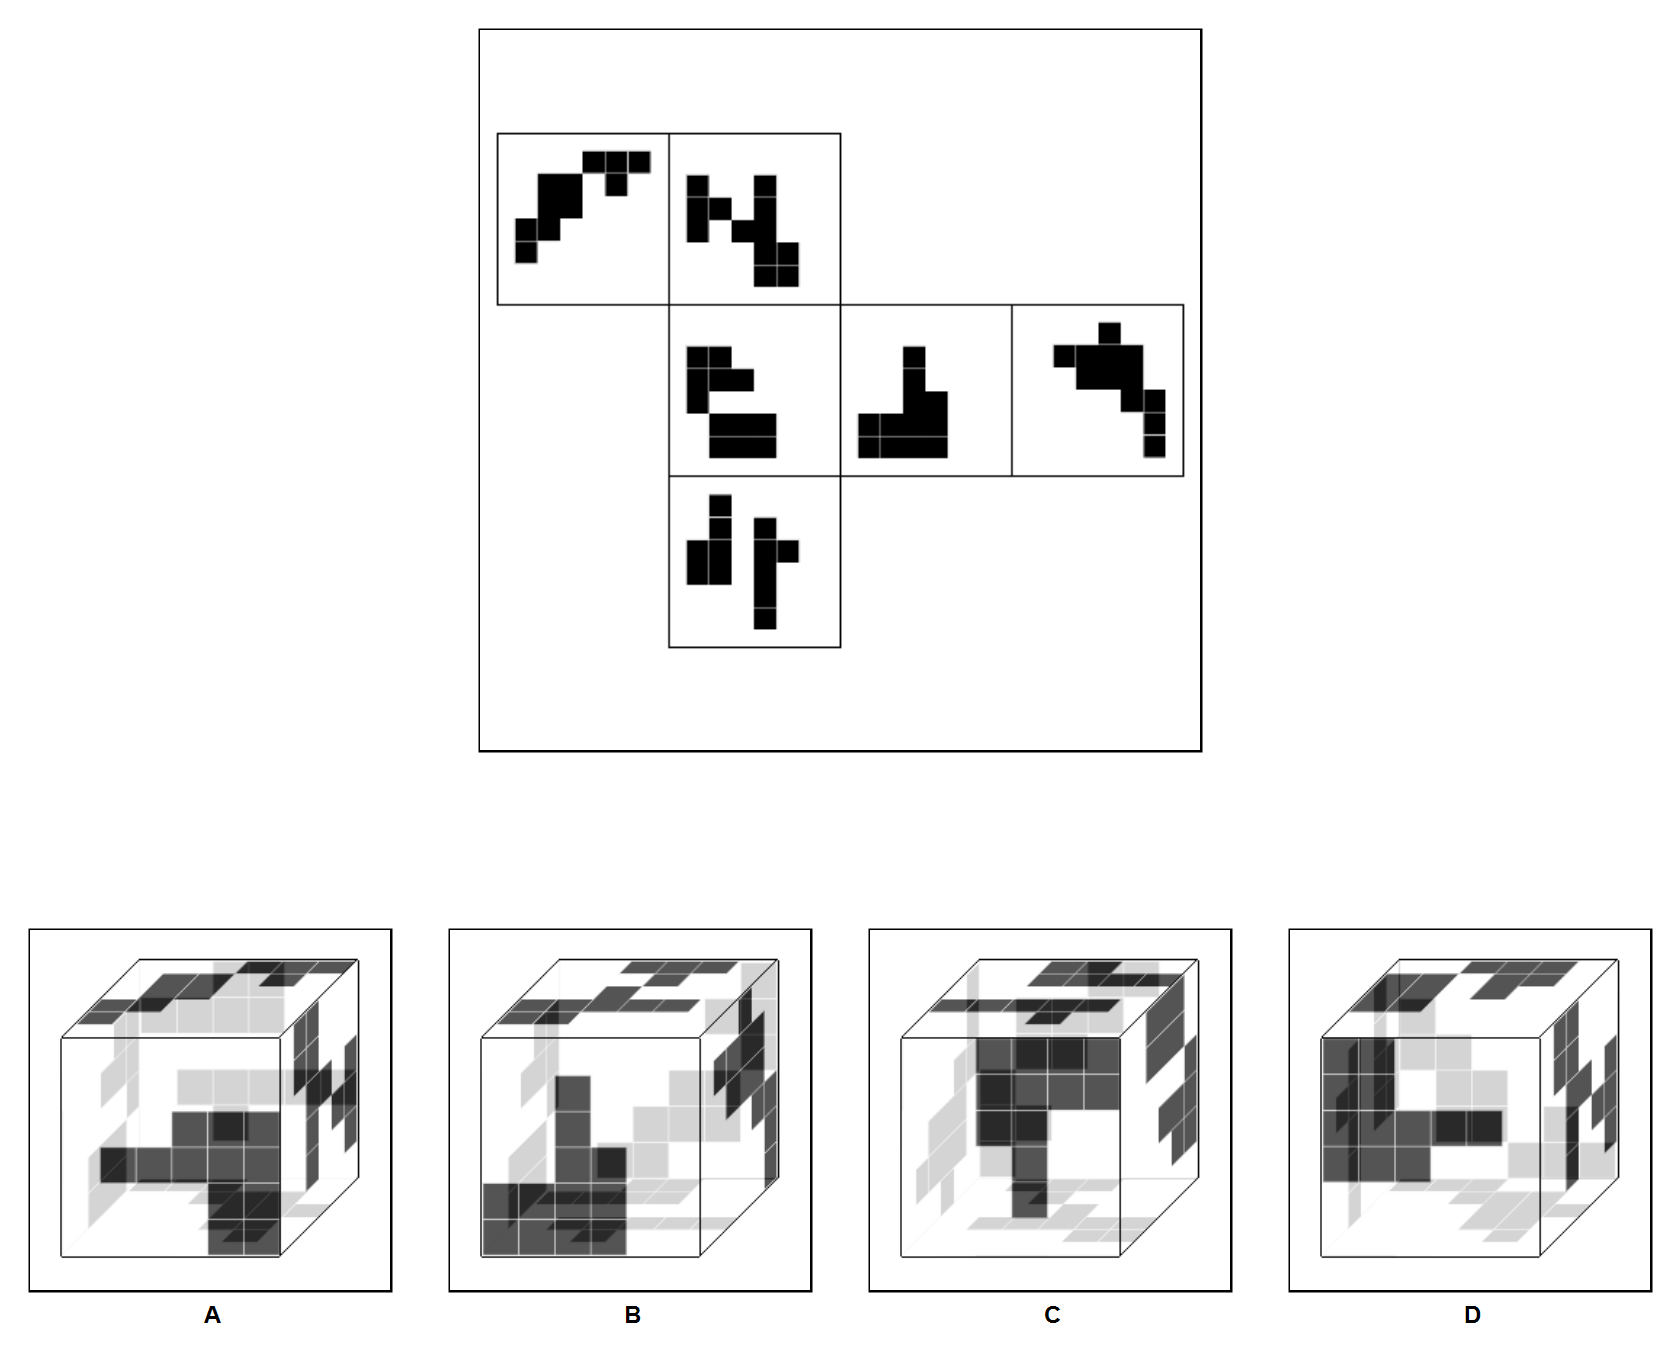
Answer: A